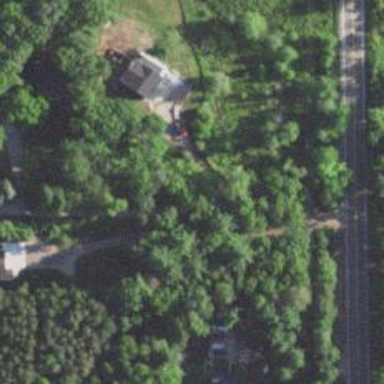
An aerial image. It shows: Driveway.